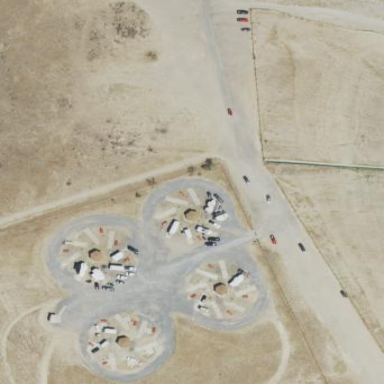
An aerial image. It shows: Basic campsite with tents and caravans.